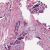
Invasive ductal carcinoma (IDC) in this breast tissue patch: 0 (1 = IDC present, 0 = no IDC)